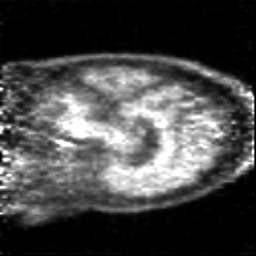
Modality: PET
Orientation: sagittal
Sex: male
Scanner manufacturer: siemens